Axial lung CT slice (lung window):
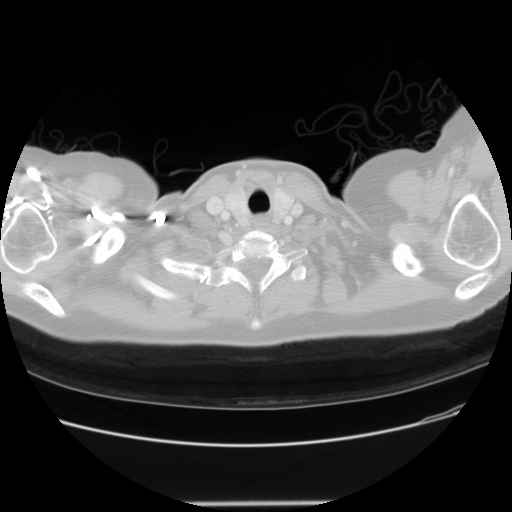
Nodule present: no